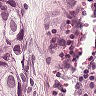
Metastatic tissue present: yes